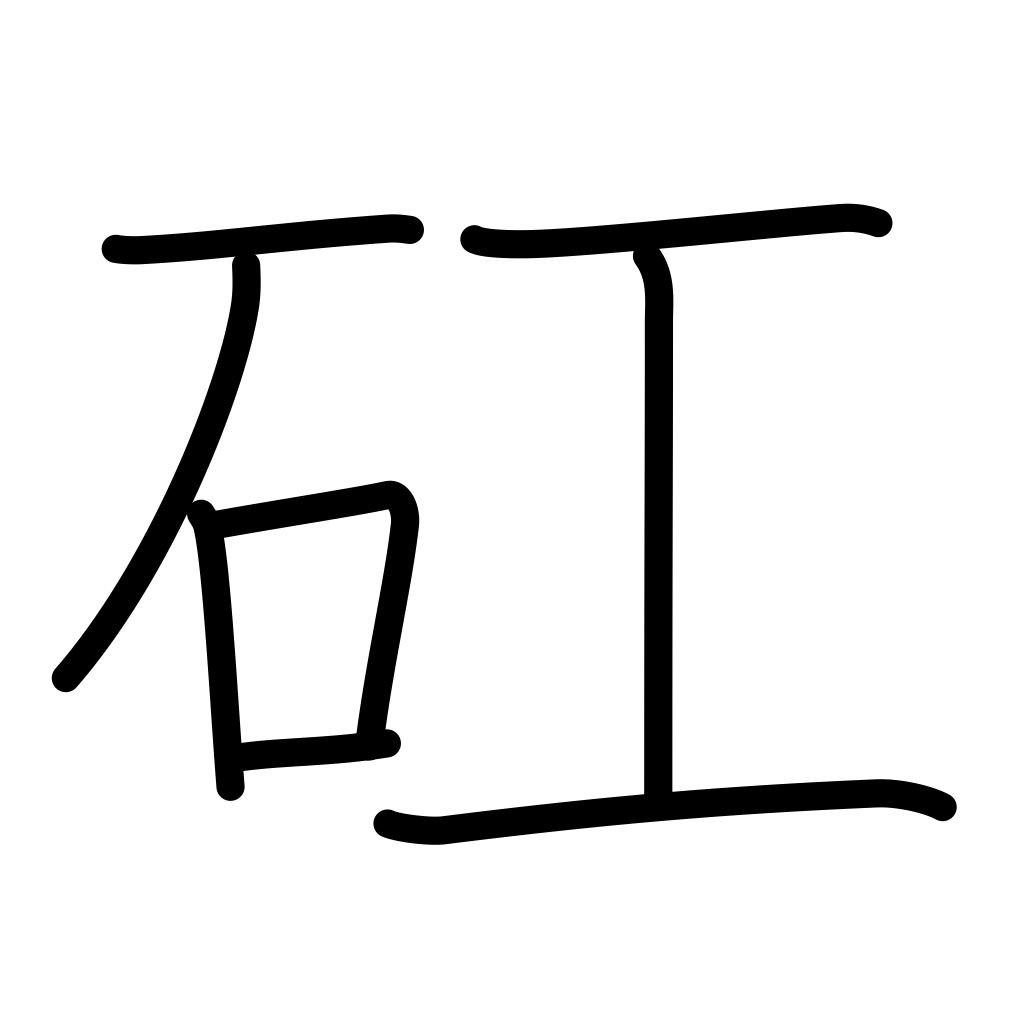
Meaning: stepping stone, hard, serious minded